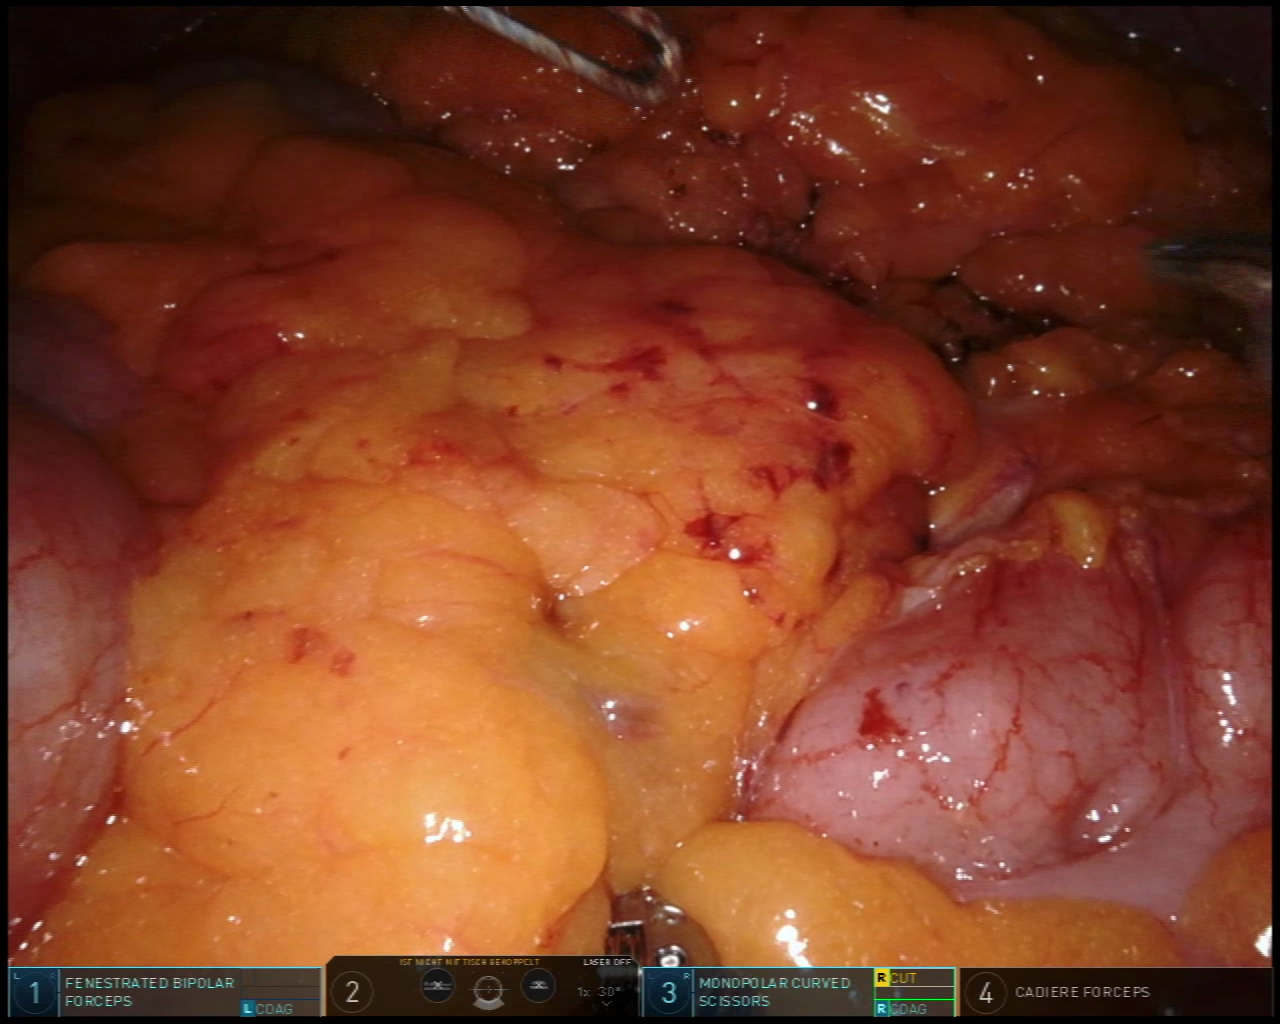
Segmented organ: colon
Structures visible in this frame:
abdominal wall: no
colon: yes
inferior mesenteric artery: no
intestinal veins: no
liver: no
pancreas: no
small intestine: no
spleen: no
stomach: no
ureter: no
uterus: no
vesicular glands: no